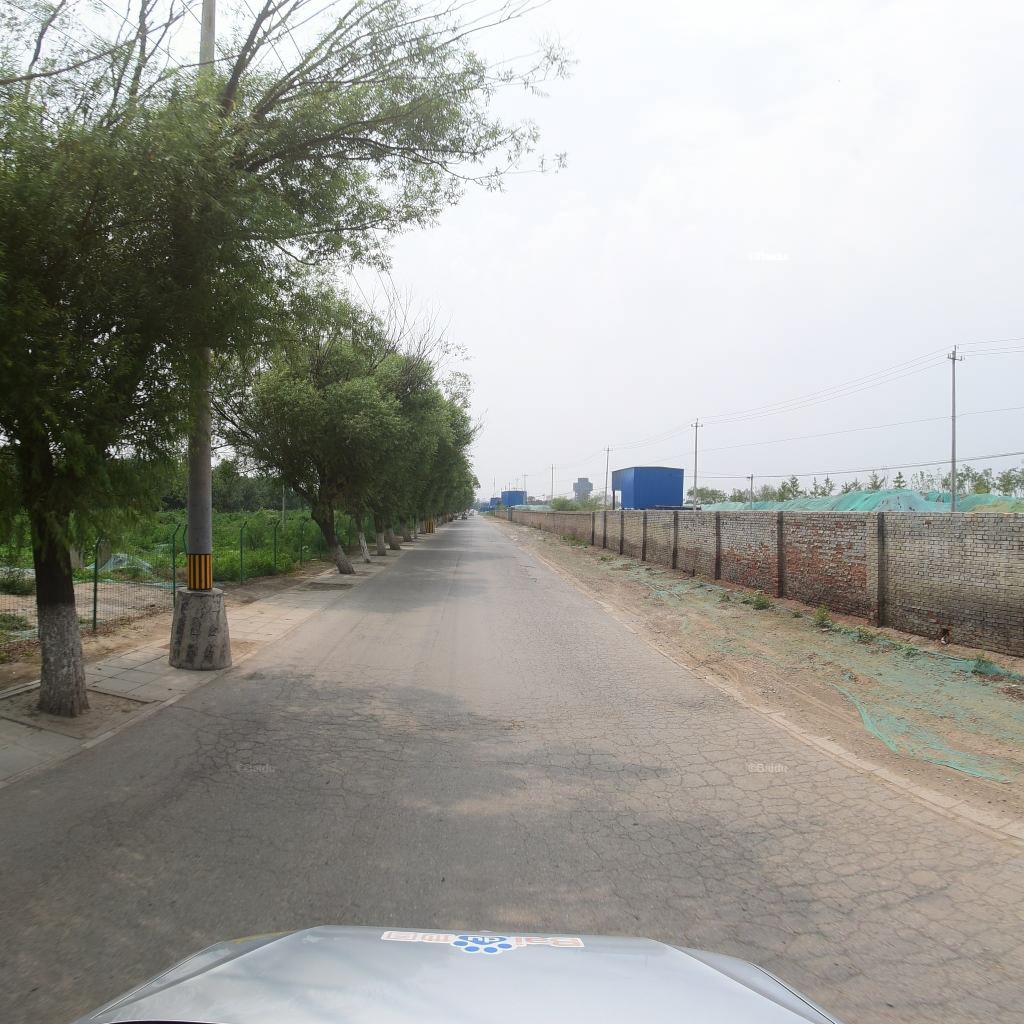
Region: Fengtai
Road damage annotations: alligator crack